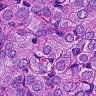
Metastatic tissue present: yes